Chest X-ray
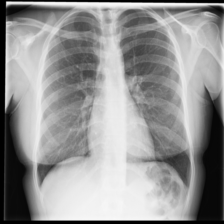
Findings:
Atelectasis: negative
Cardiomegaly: negative
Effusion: negative
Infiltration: negative
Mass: negative
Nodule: negative
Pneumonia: negative
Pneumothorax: negative
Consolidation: negative
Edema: negative
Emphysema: negative
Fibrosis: negative
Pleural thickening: negative
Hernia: negative